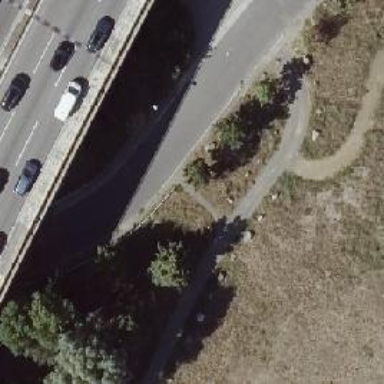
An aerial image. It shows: Gravel path with excellent trail visibility.